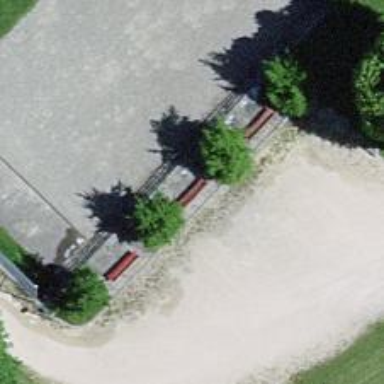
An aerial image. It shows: Red bench.